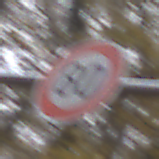
Verkehrszeichen: Geschwindigkeit80
Umgebung: Outdoor, Nature
Tageszeit: MorningAfternoon
Wetter: Overcast
Licht: Natural
Jahreszeit: Autumn
Kontrast: LowContrast